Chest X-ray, AP view. Patient: 52 years old, sex M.
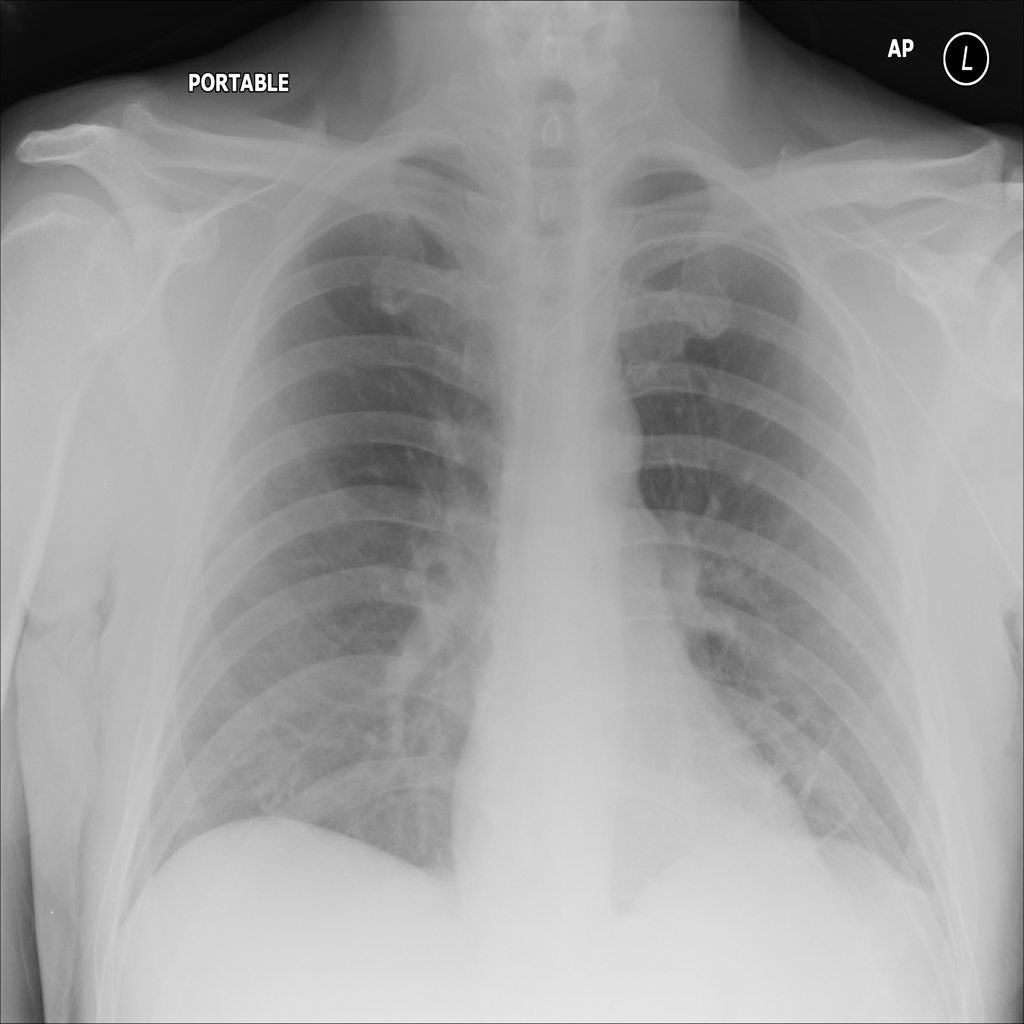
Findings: No Finding